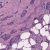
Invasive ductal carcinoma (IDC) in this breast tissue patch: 1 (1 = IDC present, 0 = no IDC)